九年级 · 度量几何学
(本题3分)(2019-浙江台州$cdot$中考模拟）如图,矩形${ABCD}$周长为30,经过矩形对称中心$O$的直线分别交${AD},{BC}$于点${E},{F}$.将矩形沿直线${EF}$翻折,${A}^{prime}{B}^{prime}$分别交${AD}$,$CD$于点$M,N,B^{prime}F$交CD于点$G$.若$MN:EM=1:2$,则$triangleDMN$的周长为$qquad$.
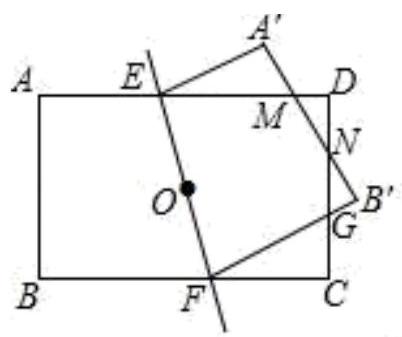
答案: 5
解析: 【分析】根据中心对称的性质得到${AE}={CF},{ED}={BF}$,根据折叠的性质得到${A}^{prime}{E}={AE}$,$B^{prime}F=BF$,得到$CF=A^{prime}E$,根据全等三角形的性质得到$EM=FG,MN=NG$,求得${CF}+{CD}+{DE}=15$,根据相似三角形的性质得到$frac{A^{prime}E}{DN}=frac{A^{prime}M}{DM}=frac{EM}{MN}=2$,设${MN}={x}$,$DM+DN=y$，则$ME=2x，A^{prime}E+A^{prime}M=2y$，于是得到结论.【详解】解:$becauseEF$过矩形对称中心${O}$,$therefore{AE}={CF},{ED}={BF}$$because$将矩形沿直线${EF}$翻折,$therefore{A}^{prime}{E}={AE},{B}^{prime}{F}={BF}$,$therefore{CF}={A}^{prime}{E}$,$becauseangle{A}^{prime}=angle{B}^{prime}=angle{D}=angle{C}=90^{circ}$$becauseangle{A}^{prime}{ME}=angle{DMN},angle{DNM}=angle{B}^{prime}{NG},angle{B}^{prime}{GN}=angle{CGF}$,$thereforeangle{A}^{prime}{EM}=angle{CFG}$$thereforetriangle{A}^{prime}{ME}congtriangle{CGF}({ASA})$$therefore{EM}={FG}$同理$triangle{DMN}congtriangle{B}^{prime}{NG}$,$therefore{MN}={NG}$,$because$矩形${ABCD}$周长为30,$therefore{CF}+{CD}+{DE}=15$,$becauseangle{A}^{prime}=angle{D}=90^{circ},angle{A}^{prime}{ME}=angle{DMN}$$thereforetriangle{A}^{prime}{EM}simtriangle{DNM}$,$thereforefrac{A^{prime}E}{DN}=frac{A^{prime}M}{DM}=frac{EM}{MN}=2$,设$MN=x,DM+DN=y$,则$ME=2x,A^{prime}E+A^{prime}M=2y$,$therefore{CF}={CG}=2{y},{NG}={MN}={x}$,$therefore2y+x+y+2x=15$$therefore{x}+{y}=5$,$thereforetriangle{DMN}$的周长为5.故答案为5.【点睛】本题考查中心对称，矩形的性质。折叠的性质，全等三角形的判定和性质，相似三角形的判定和性质,正确的识别图形是解题的关键.